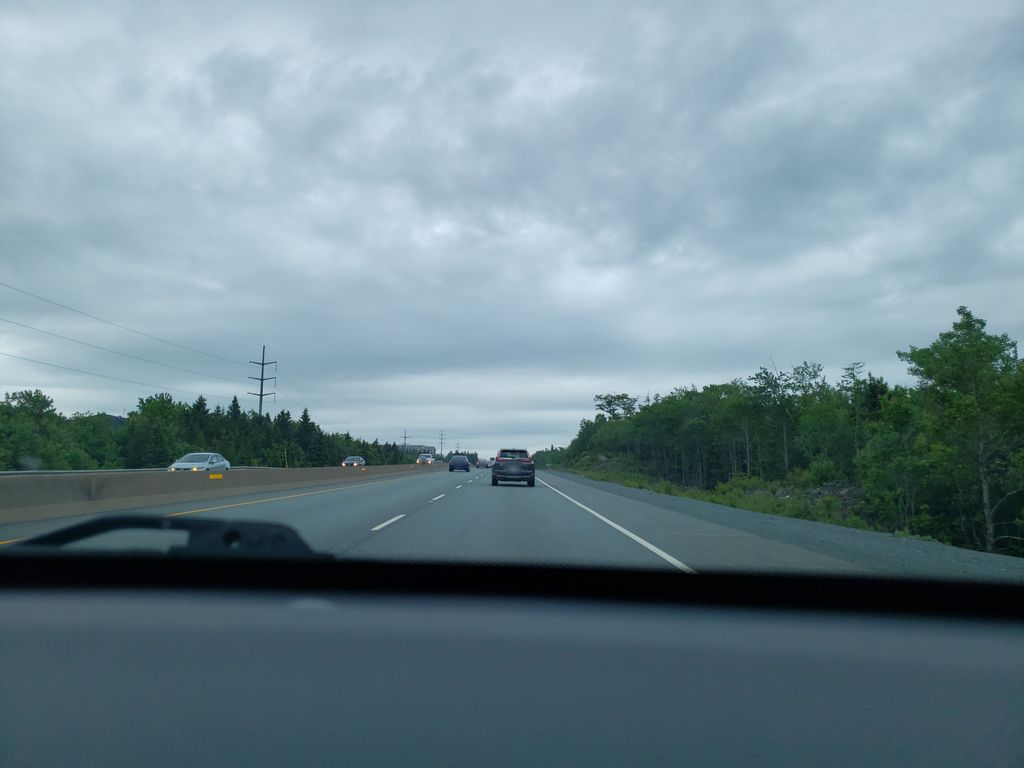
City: halifax